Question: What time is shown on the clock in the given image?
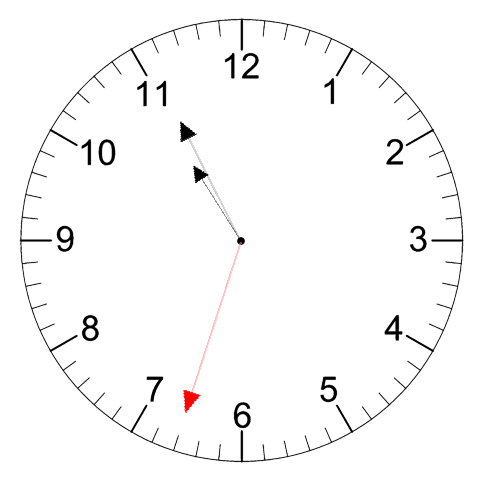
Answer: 10:55:33